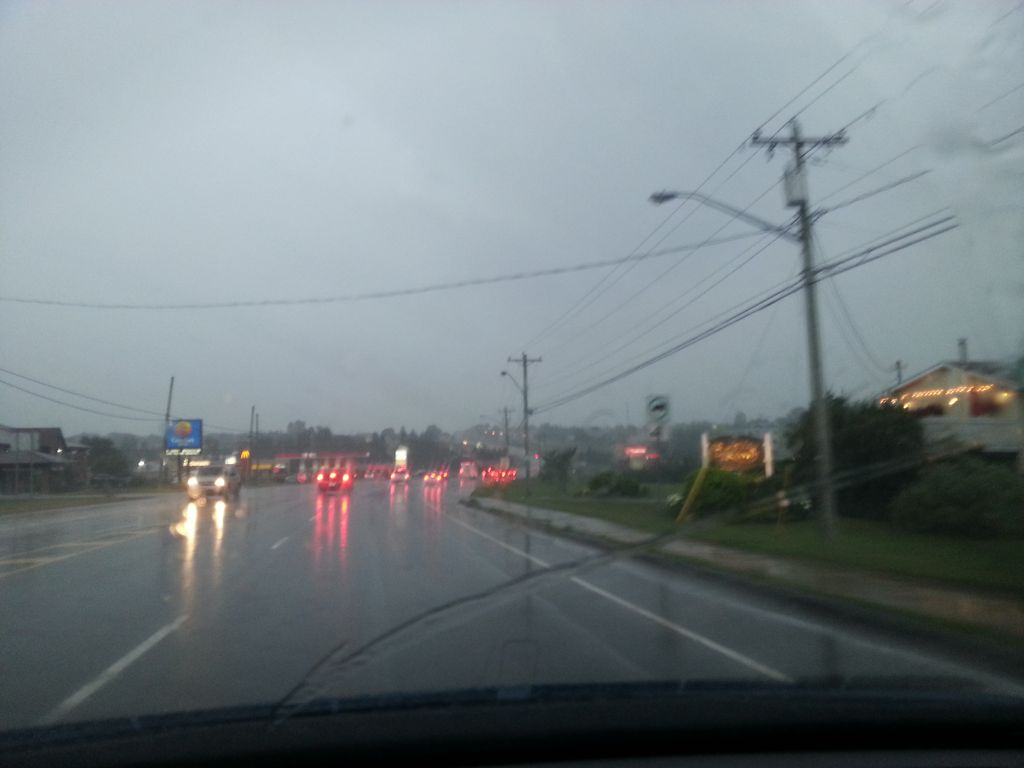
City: charlottetown